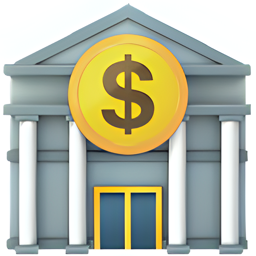
Name: bank
Emoji: 🏦
Group: Travel & Places
Sub-group: place-building